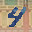
Label: 4